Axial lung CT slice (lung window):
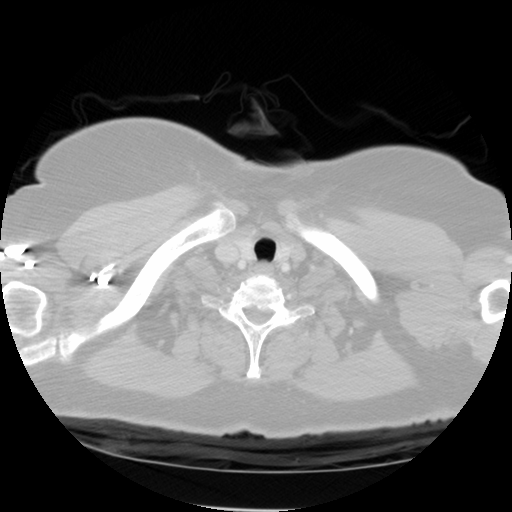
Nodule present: no